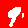
Digit: 9